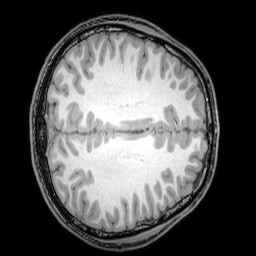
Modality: T1w
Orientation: axial
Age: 21
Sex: male
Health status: healthy
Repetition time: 0.081 s
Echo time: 0.037 s